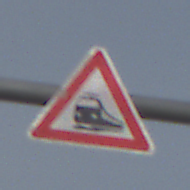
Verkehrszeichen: Bahnuebergang
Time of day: MorningAfternoon
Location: Outdoor (Nature)
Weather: PartlyCloudy
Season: NotSpecified
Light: Natural